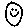
Label: smiley face